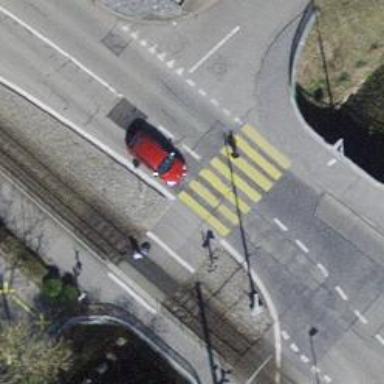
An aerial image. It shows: Uncontrolled zebra crossing with zebra markings.